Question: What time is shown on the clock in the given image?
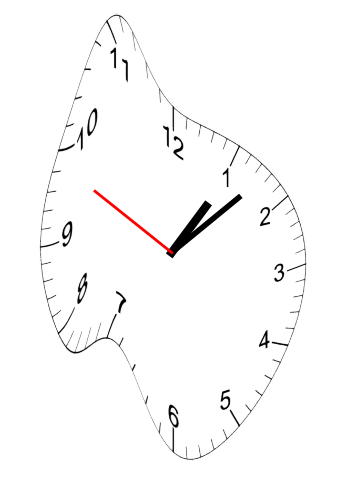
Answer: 01:07:49